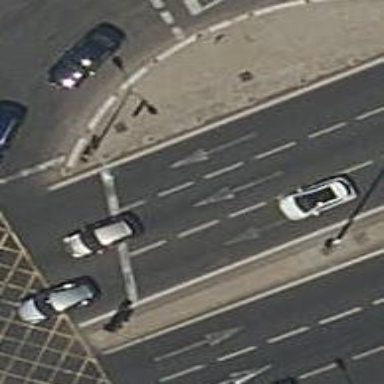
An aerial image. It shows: Road with traffic signals.